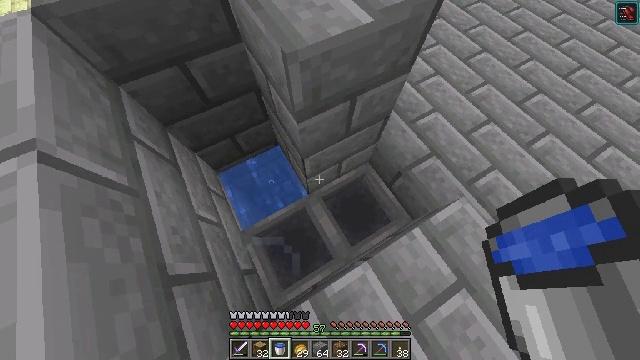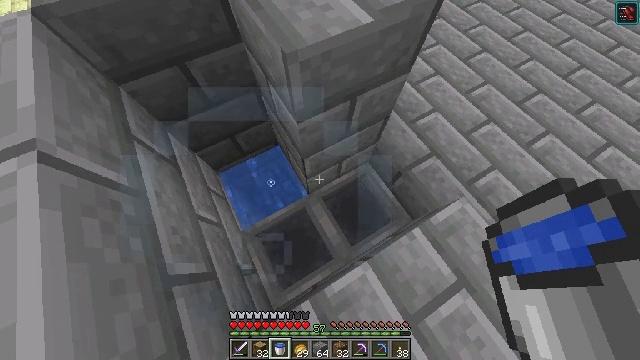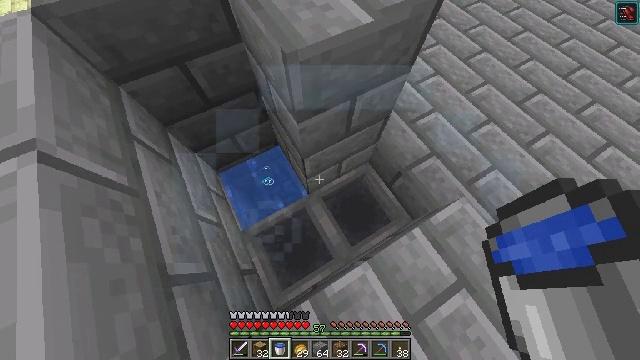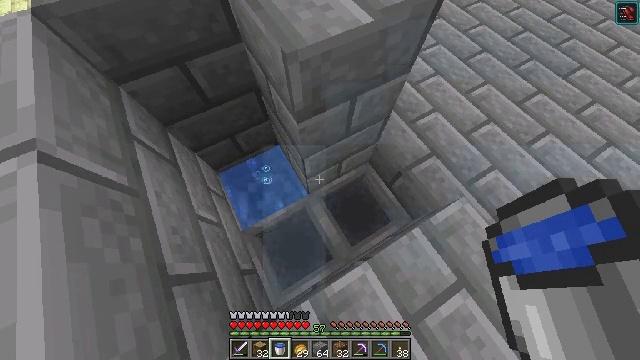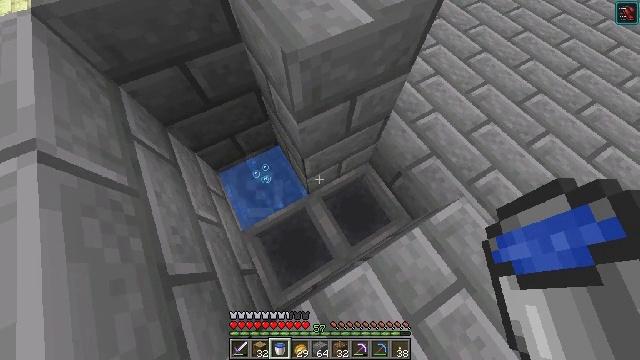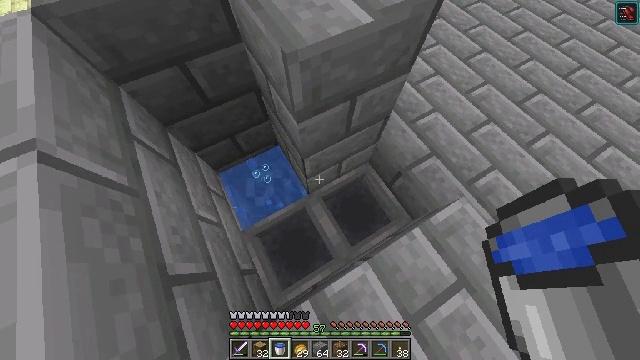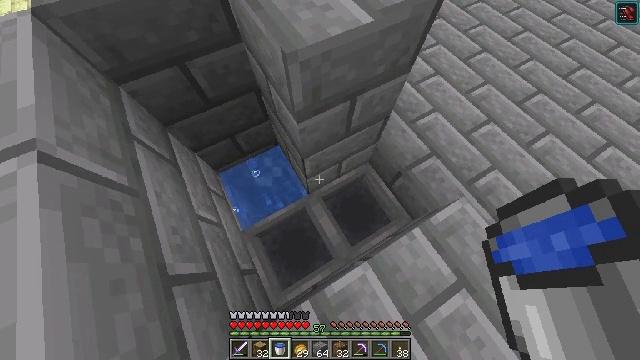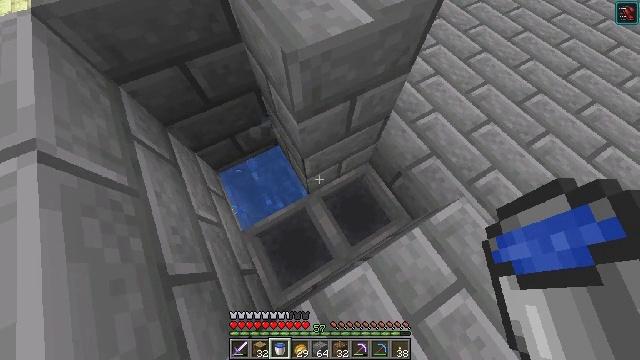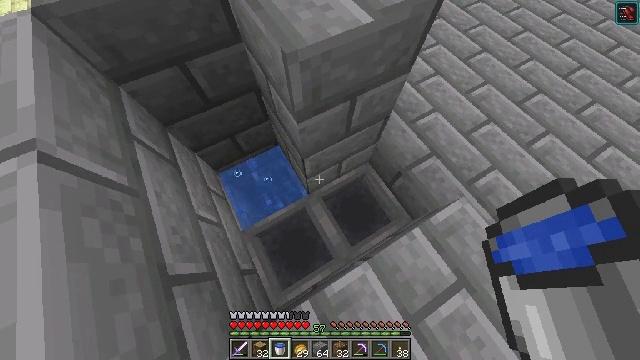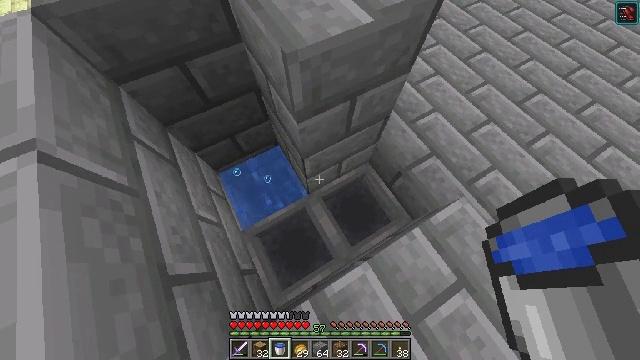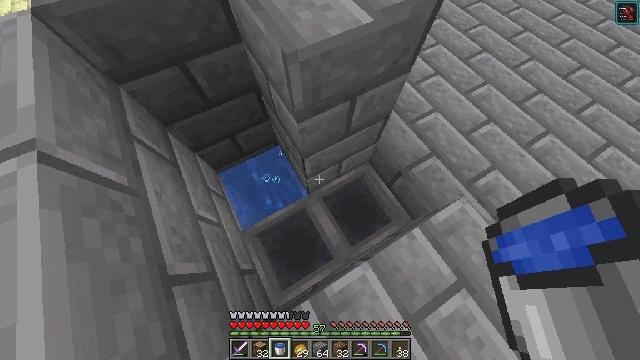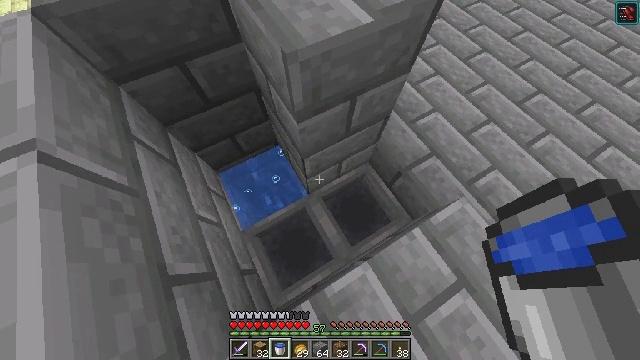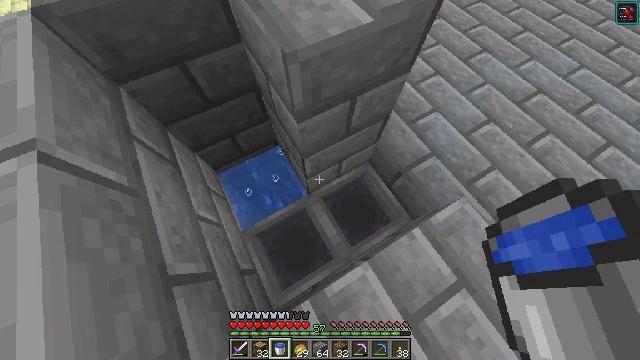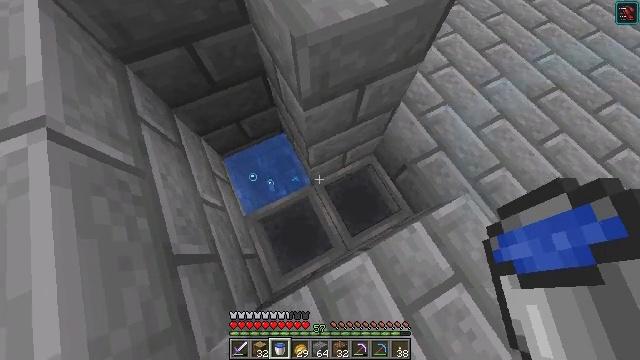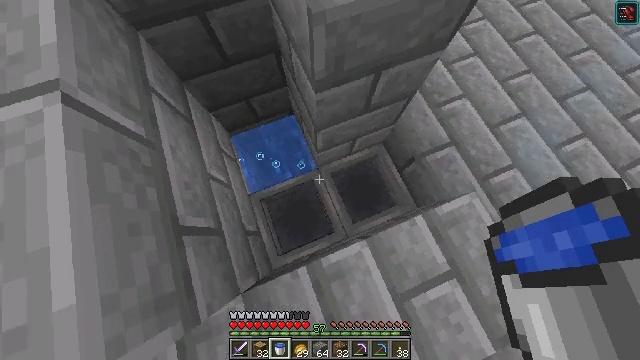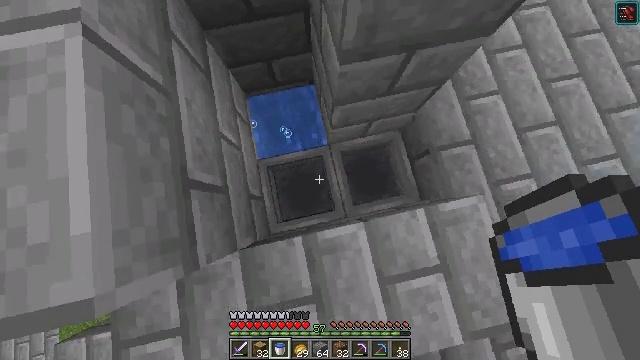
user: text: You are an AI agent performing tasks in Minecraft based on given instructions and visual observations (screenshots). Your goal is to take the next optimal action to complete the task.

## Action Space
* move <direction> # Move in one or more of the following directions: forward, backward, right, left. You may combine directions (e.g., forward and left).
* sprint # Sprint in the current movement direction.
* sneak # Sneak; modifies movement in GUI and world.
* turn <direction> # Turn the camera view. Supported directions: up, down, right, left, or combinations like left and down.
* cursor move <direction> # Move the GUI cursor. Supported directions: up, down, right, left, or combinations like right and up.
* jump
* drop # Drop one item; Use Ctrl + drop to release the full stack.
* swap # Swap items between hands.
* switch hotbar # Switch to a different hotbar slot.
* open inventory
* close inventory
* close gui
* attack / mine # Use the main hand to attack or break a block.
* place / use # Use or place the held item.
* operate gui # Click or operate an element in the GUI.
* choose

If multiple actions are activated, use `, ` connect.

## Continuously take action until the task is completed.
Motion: motion action
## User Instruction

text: Mine the hopper to collect it.
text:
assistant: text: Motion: no_op
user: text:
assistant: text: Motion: no_op
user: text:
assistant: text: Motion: no_op
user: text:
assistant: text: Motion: no_op
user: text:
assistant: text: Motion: no_op
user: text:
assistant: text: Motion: no_op
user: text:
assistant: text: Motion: no_op
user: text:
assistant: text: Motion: no_op
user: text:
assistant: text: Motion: no_op
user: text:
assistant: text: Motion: no_op
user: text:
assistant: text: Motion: no_op
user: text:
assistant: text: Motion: no_op
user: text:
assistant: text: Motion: turn left and down
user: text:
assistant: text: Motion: turn left and down
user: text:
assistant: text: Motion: turn left and down
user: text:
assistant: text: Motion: turn left and down
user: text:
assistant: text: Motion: turn left and down
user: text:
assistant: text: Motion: turn left and down
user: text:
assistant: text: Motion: turn left
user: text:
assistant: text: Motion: turn left
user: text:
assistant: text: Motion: turn left
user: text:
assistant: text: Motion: no_op
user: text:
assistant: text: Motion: no_op
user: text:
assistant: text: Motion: no_op
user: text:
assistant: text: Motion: no_op
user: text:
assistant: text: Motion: no_op
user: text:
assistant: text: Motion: no_op
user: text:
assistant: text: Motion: no_op
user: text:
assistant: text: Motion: no_op
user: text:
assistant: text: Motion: no_op